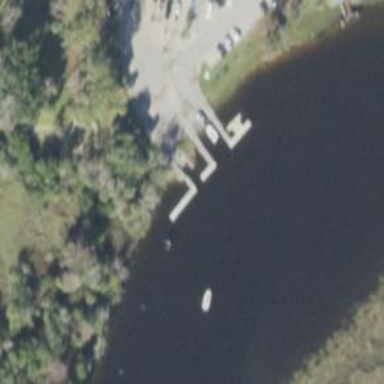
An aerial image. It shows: Slipway on leisure land.